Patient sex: M
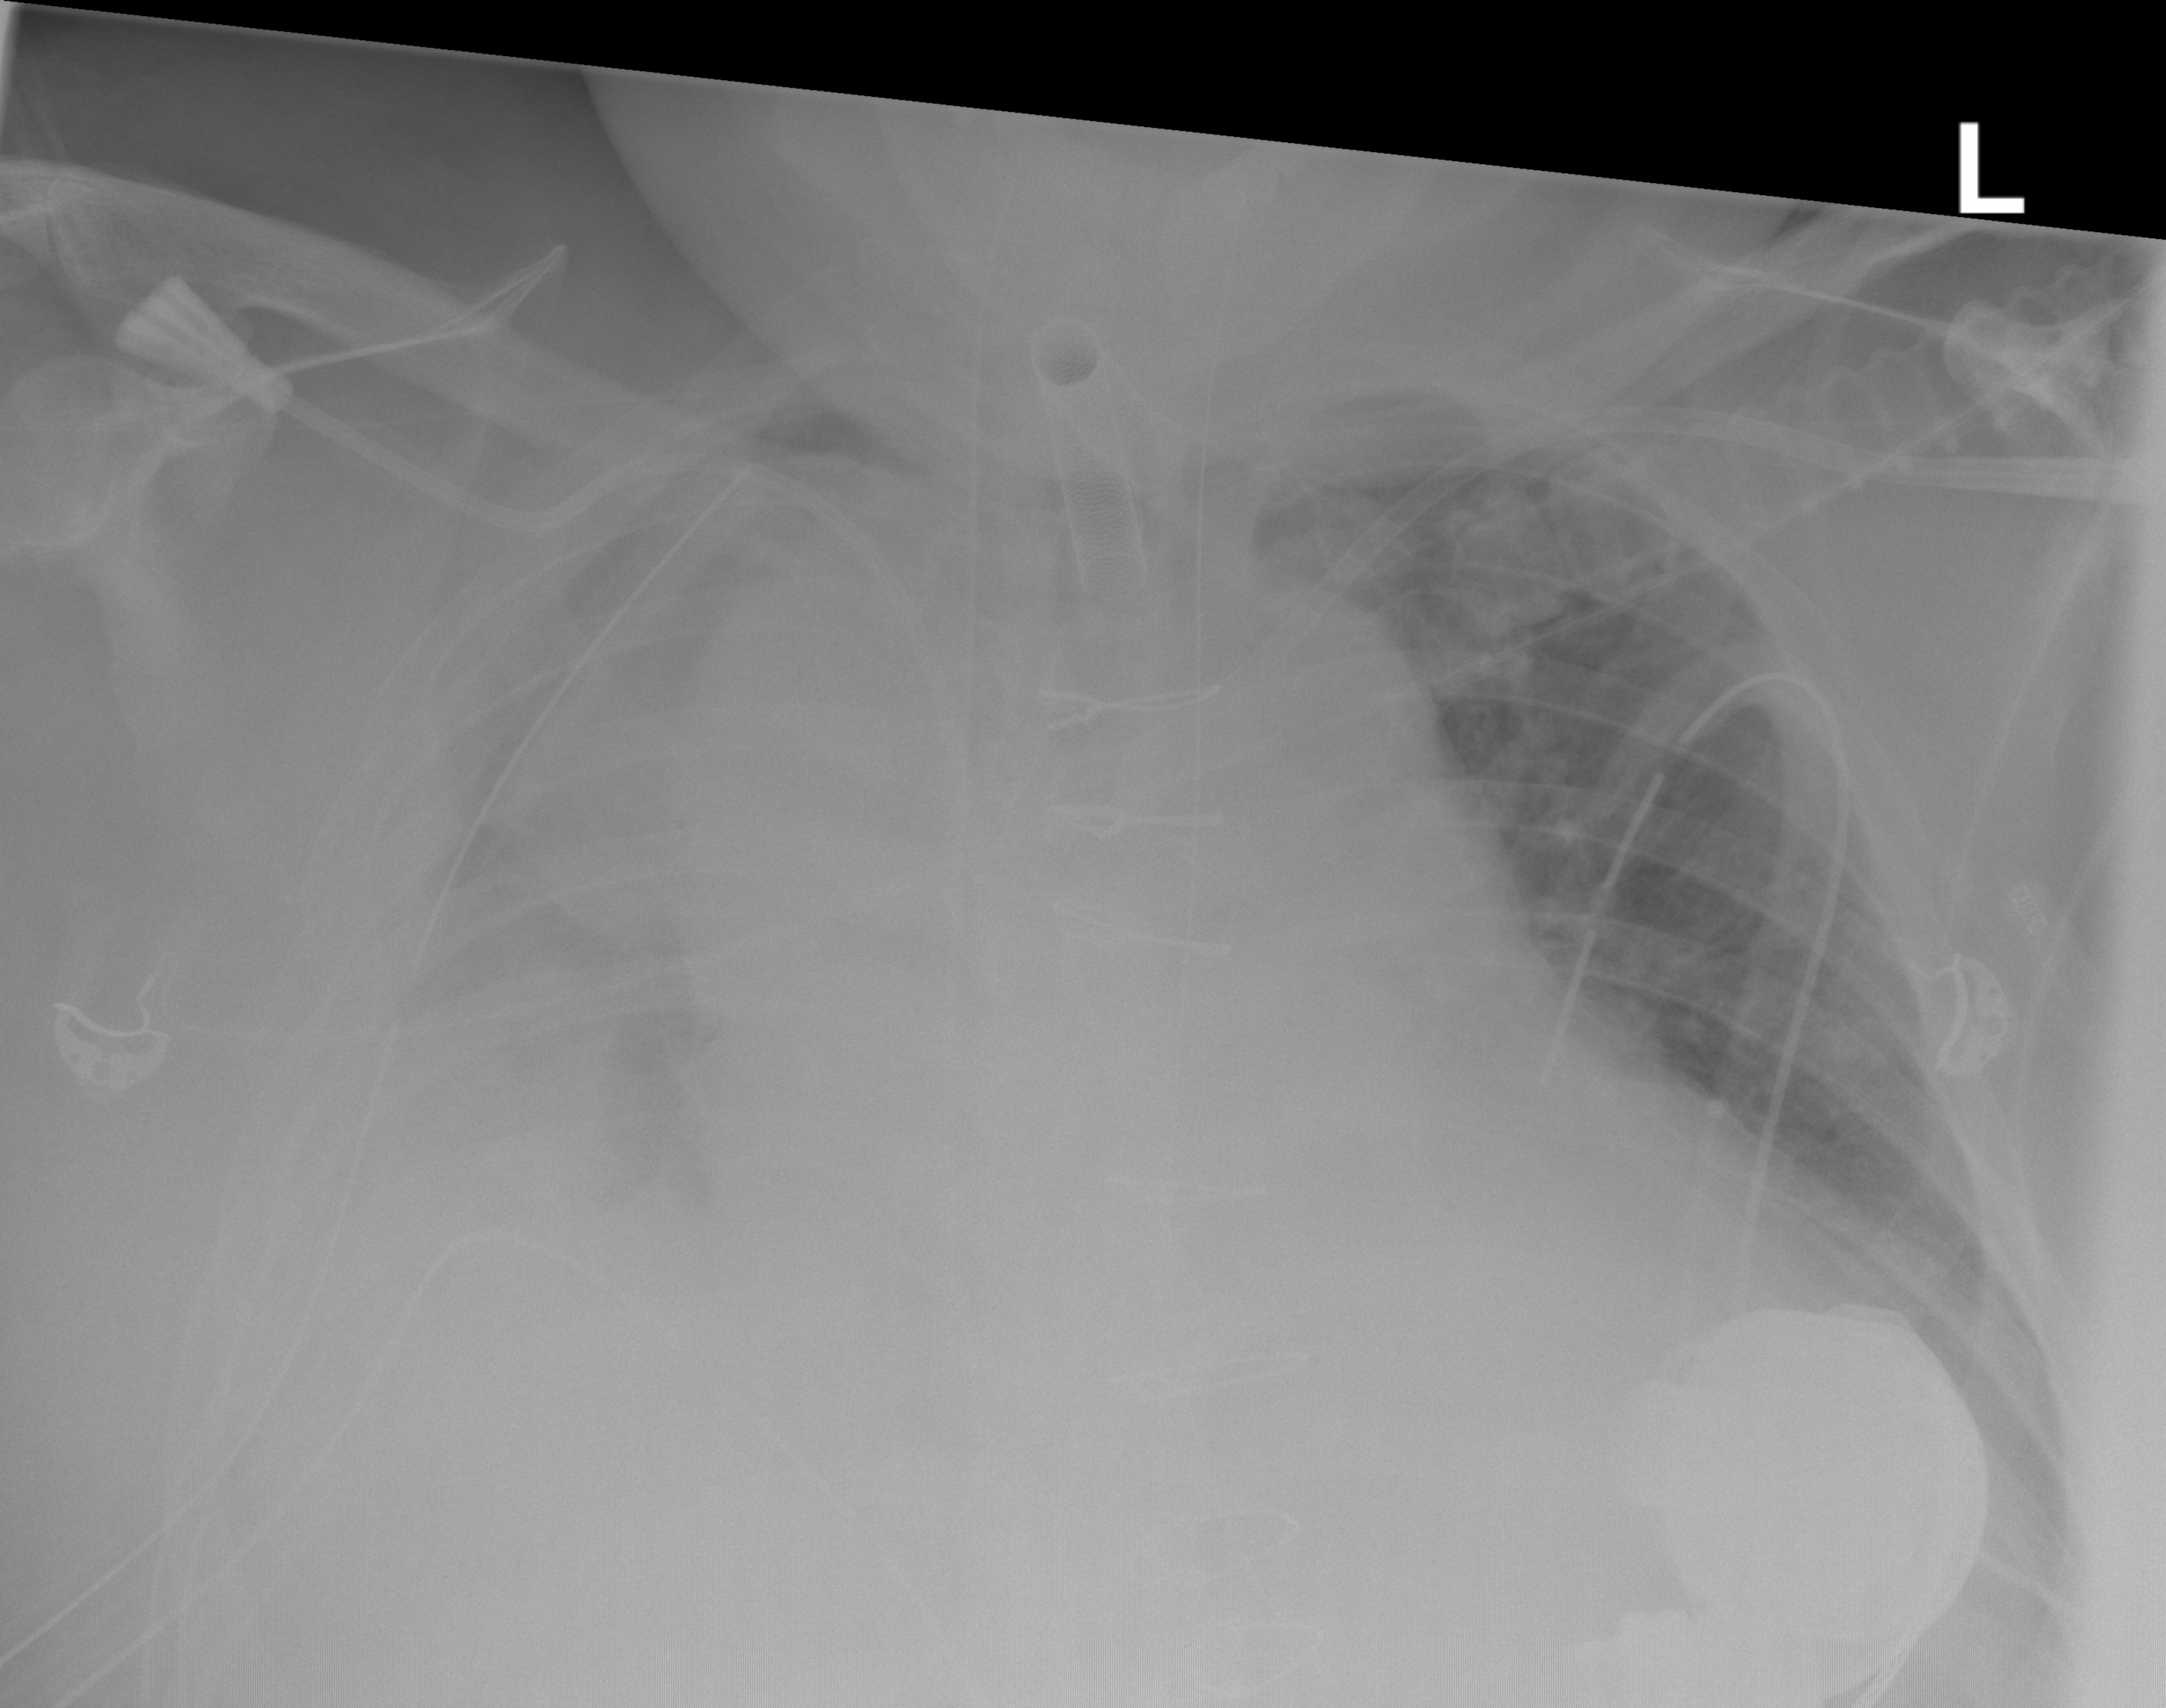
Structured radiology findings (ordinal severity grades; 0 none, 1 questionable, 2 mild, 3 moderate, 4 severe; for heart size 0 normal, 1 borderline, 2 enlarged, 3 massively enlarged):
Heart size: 3
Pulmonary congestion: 0
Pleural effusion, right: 3
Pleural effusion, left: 0
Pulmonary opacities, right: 0
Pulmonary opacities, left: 0
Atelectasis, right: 4
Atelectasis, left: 0